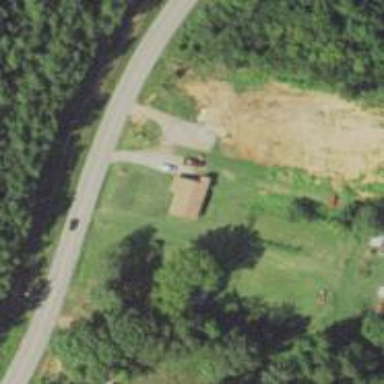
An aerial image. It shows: Driveway.